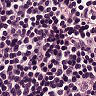
Metastatic tissue present: no